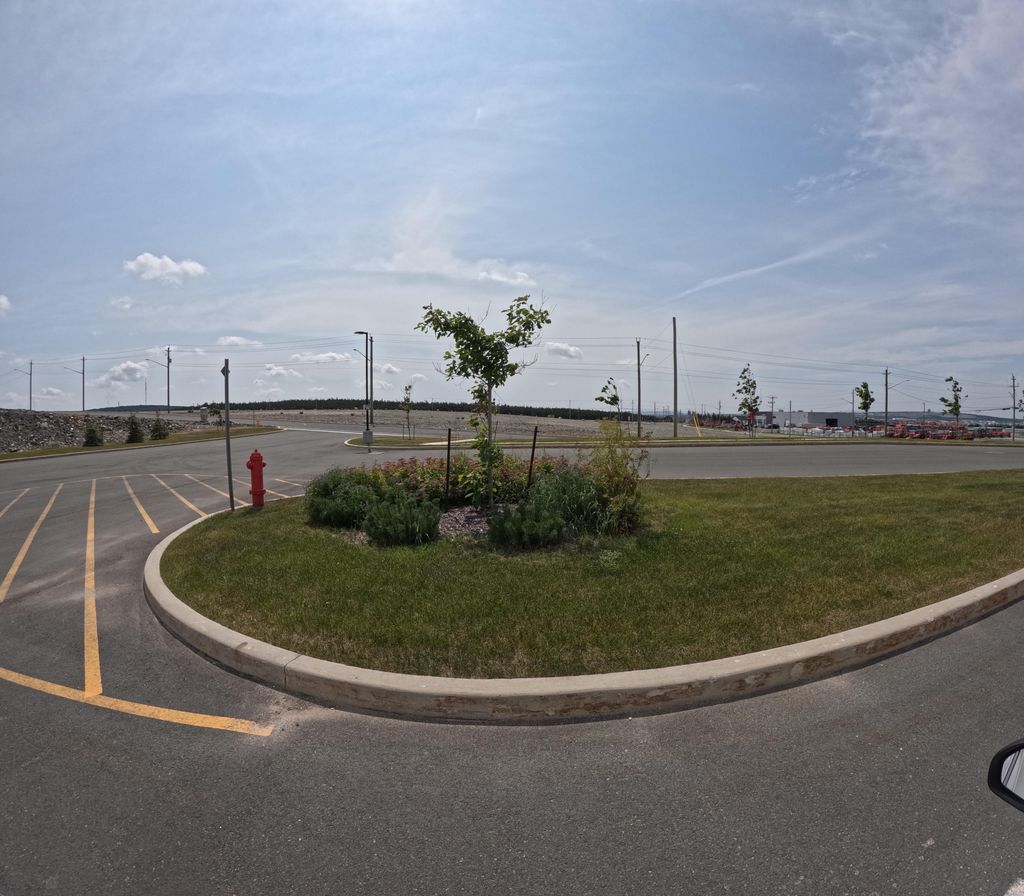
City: st_johns